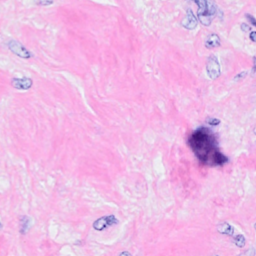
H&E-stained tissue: Breast